Field crop: tomato
Growth stage: 1
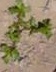
Species: portulaca